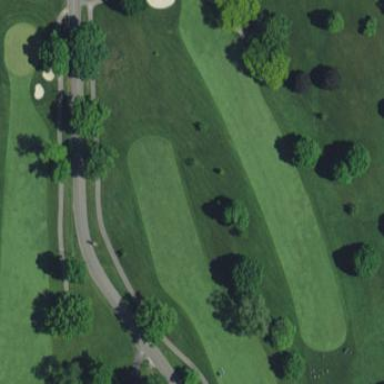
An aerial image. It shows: Golf fairway surrounded by grass.